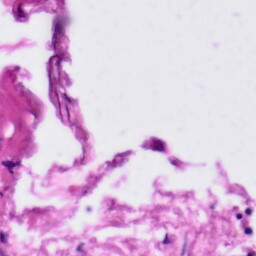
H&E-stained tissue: Tonsil